Field crop: tomato
Growth stage: 1
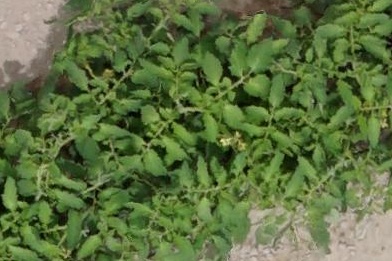
Species: tomato